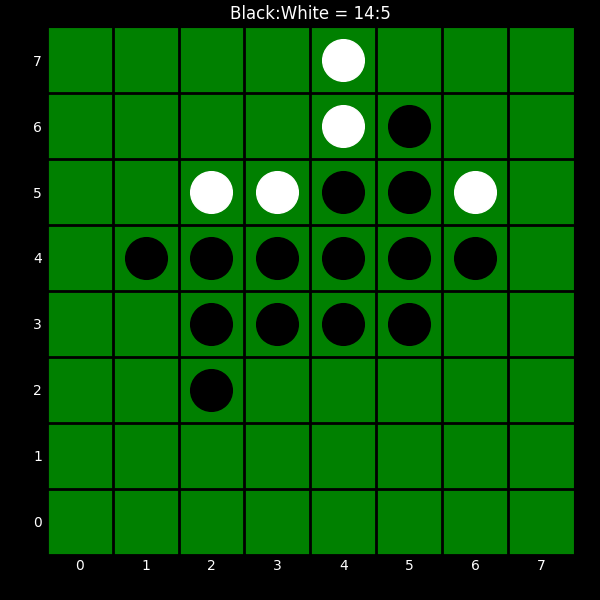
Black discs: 14
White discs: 5